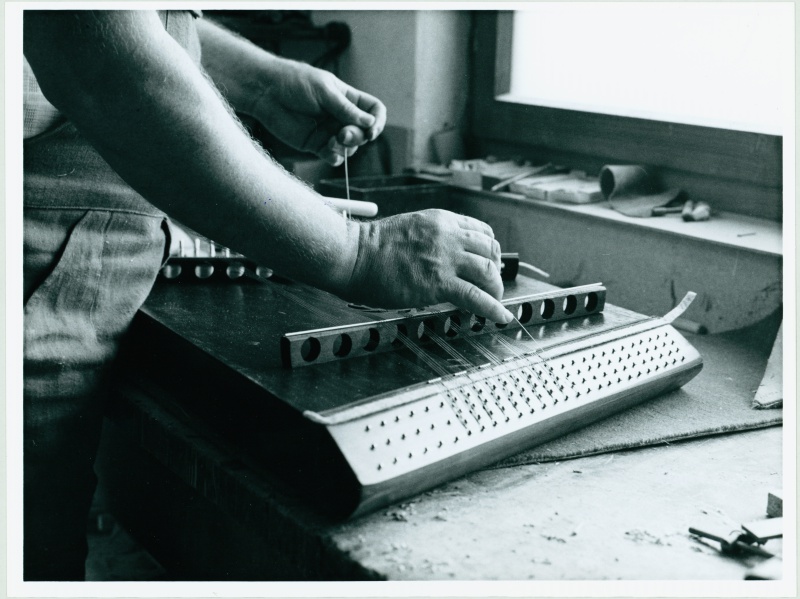
Institution: Österreichisches Museum für Volkskunde Wien
Schlagwörter: hand, haut, mann, weiß, fenster, finger, grau, holz, licht, schwarz, tisch, haus, alt, hose, arm, arme, band, judith, mensch, hände, instrument, flachland, boden, musik, person, arbeit, schürze, fabrik, ziehen, material, handarbeit, nähen, detail, musikinstrument, nägel, bauer, foto, fotografie, photographie, gerät, technik, brett, schwarz-weiß, löcher, saite, seiten, gesims, handwerk, werkstatt, werkzeug, singen, schreiben, saiten, schlüssel, fäden, latzhose, oma, schafe, opa, weben, bau, lied, tradition, bauen, spinnen, schwarz/weiß, hackbrett, zither, zitte, zitter, sehnen, schwarzwald, volksmusik, febster, werkbank, spannen, reparatur, webrahmen, häne, reparieren, kleber, hande, instrumentenbauer, udssr, hausmusik, zimbel, maschiene, arbeitsplatte, werkstat, volkslied, inscope21, exsl95, fentstaa, geschiklichkeit, sate, digso, sainteninstrument, arbeit+bauen, handarm, betal, musikinstrumentenbau